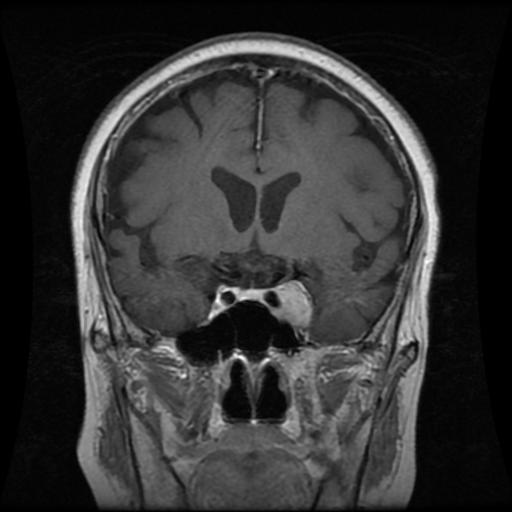
Label: meningioma